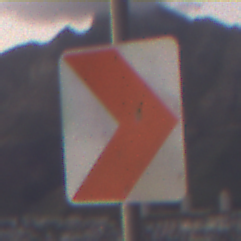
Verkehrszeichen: RichtungstafelnInKurvenKleinLinks
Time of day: Dawn
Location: Outdoor (RoadRail)
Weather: Clear
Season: NotSpecified
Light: Natural